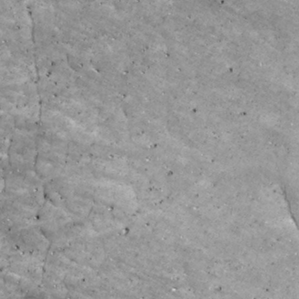
Label: non_frost